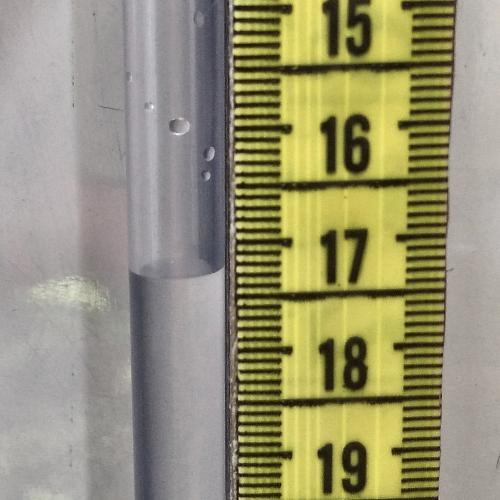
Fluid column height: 17.3 cm